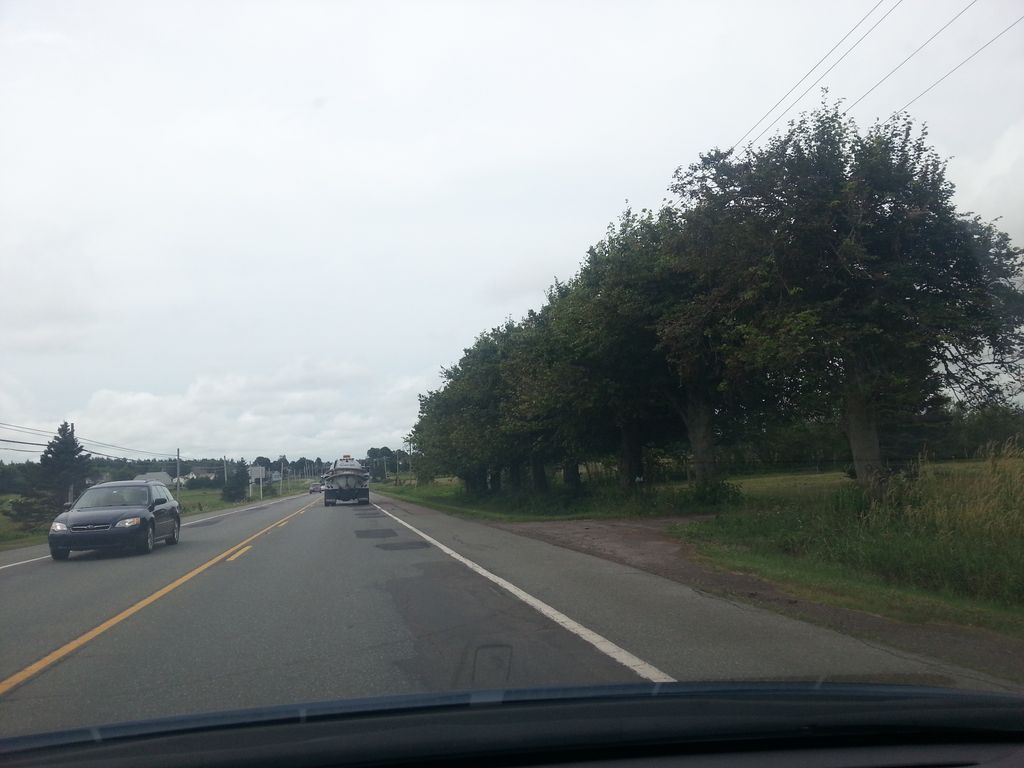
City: charlottetown